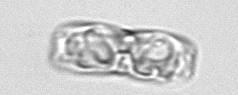
Label: pennate_morphotype1